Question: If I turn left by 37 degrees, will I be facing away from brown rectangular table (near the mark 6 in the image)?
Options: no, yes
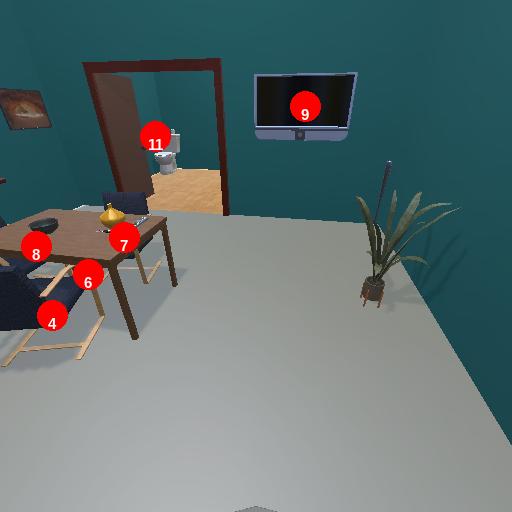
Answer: no